Question: How can I remove the background of search bar ? I tried by changing background color but it also changes cancel button's color !!!

Thanks...
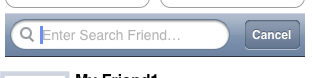
Answer: The best alternative to this is creating a custom search bar with Ti.UI.textField and Ti.UI.button. Add them both to a view and customize it as you please. Finally, just add an event listener to the button click, and voila!